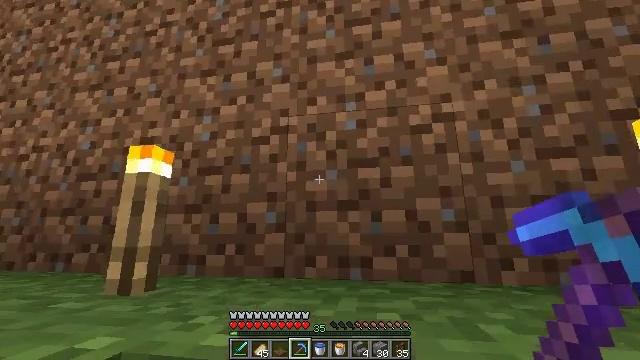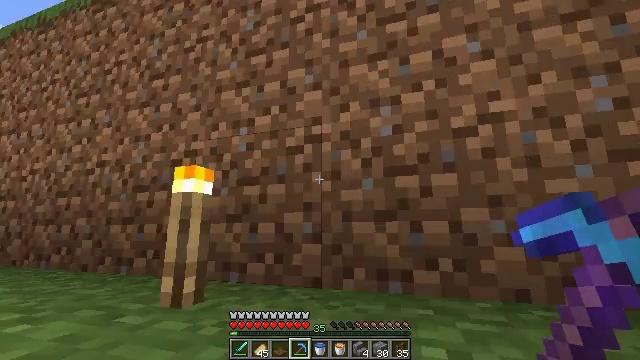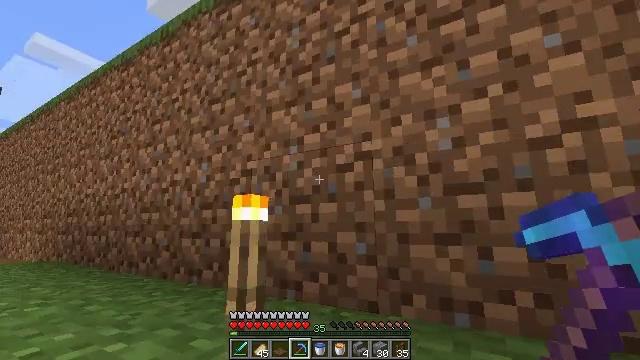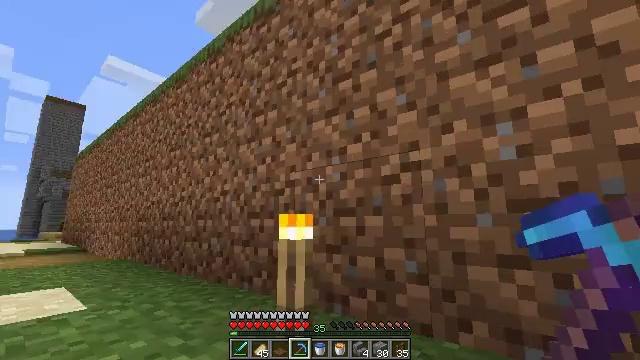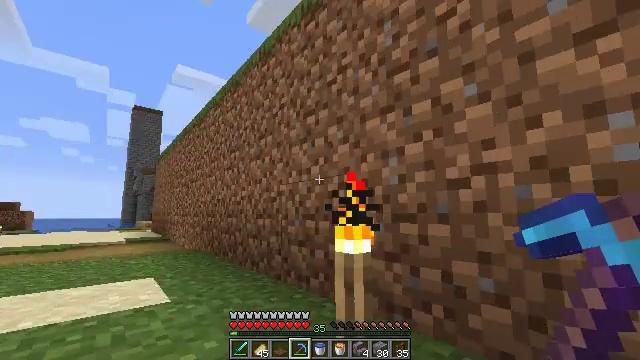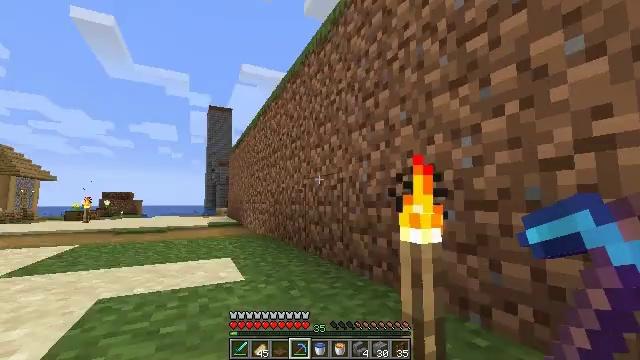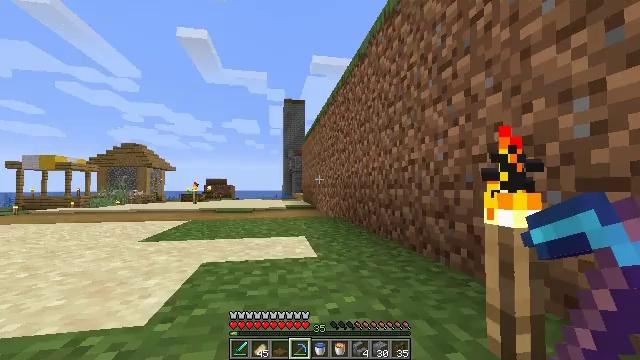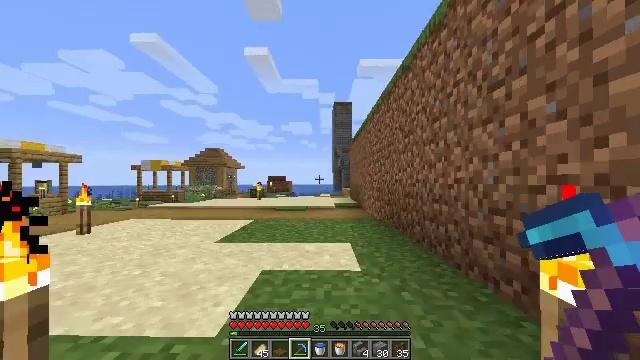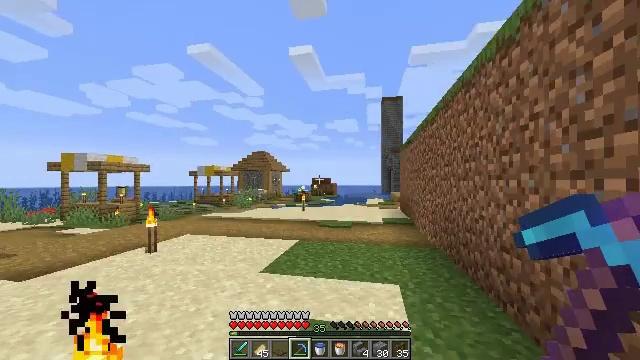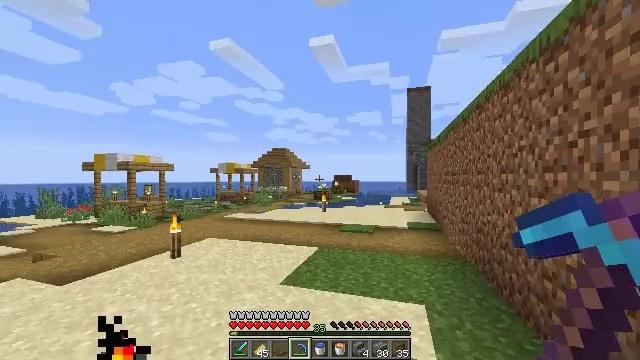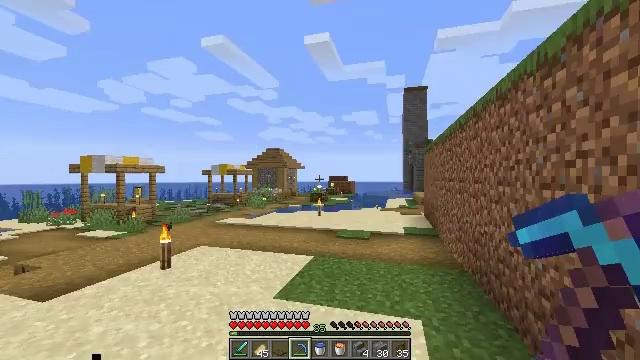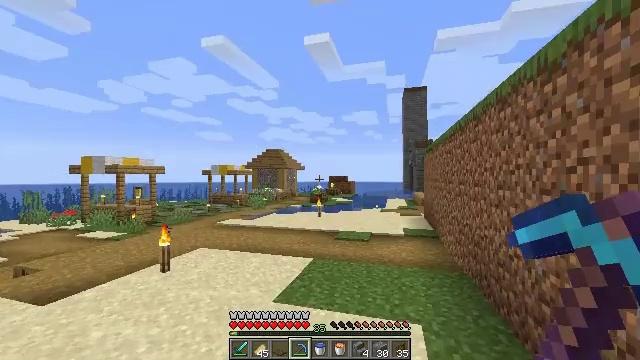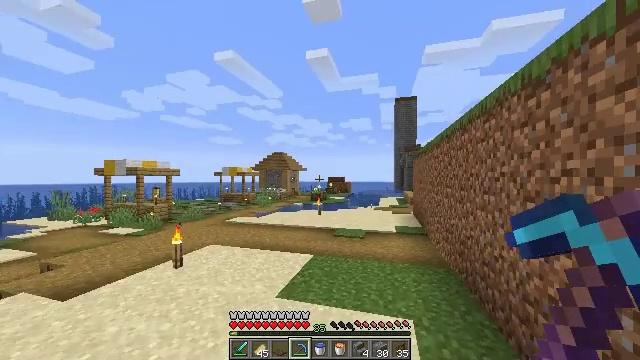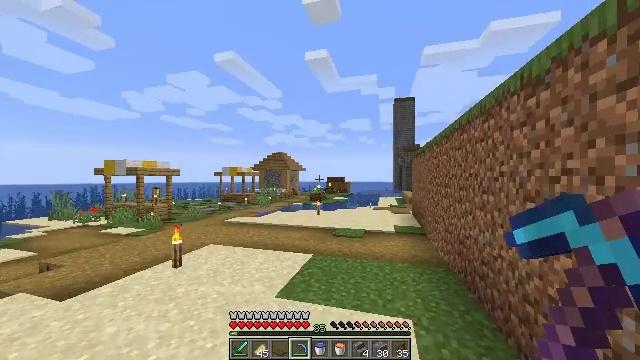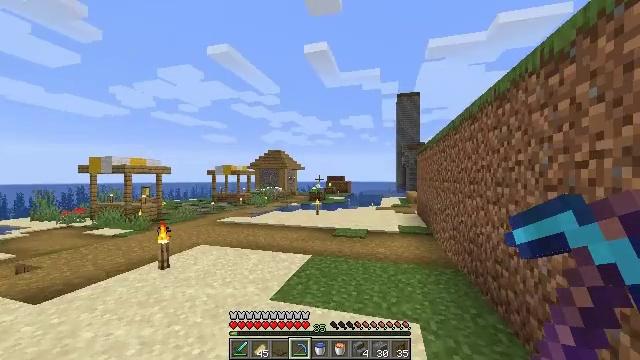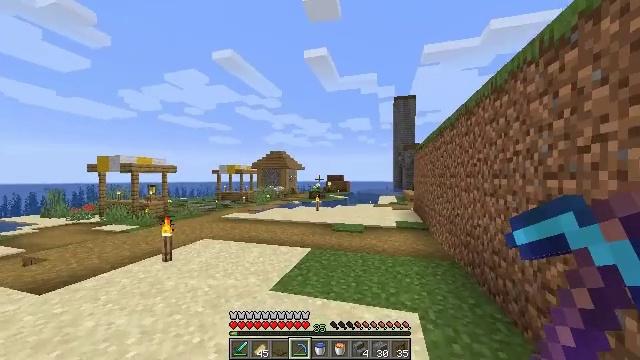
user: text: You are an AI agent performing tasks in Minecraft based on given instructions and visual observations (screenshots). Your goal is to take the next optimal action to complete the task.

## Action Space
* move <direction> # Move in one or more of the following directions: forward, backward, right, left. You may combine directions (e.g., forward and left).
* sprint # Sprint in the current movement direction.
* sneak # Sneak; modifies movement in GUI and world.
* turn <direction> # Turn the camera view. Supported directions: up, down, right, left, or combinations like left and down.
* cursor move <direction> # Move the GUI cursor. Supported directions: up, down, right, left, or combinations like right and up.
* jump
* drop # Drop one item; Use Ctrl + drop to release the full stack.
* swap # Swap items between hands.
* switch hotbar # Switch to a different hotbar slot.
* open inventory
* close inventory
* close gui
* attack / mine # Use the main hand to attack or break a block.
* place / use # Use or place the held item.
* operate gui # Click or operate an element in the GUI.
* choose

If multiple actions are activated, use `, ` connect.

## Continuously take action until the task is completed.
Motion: motion action
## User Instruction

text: Craft flint and steel.
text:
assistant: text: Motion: move forward, sprint, turn left and down, jump
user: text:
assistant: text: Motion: move forward, turn left, jump
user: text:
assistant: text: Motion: move forward, turn left, jump
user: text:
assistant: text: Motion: move forward, turn left and down, jump
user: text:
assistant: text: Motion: move forward, sprint, turn left and down, jump
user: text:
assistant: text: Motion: move forward, sprint, turn left and down, jump
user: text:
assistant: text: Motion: move forward, sprint, turn left and down, jump
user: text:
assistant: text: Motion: move forward, sprint, turn left, jump
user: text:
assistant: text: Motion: move forward, turn left and down, jump
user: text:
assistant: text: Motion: move forward, turn right, jump
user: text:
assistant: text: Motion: move forward, jump
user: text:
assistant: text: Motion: move forward, sprint, jump
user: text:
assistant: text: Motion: move forward, sprint, jump
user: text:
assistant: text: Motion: move forward, sprint, jump
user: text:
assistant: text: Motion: move forward, sprint, jump
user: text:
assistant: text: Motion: move forward, jump
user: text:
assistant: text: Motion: move forward, turn left, jump
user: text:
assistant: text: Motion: move forward, turn left, jump
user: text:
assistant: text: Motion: move forward, turn left, jump
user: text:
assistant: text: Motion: move forward, sprint, turn left, jump
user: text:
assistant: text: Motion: move forward, sprint, turn left, jump
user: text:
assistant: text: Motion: move forward, sprint, jump
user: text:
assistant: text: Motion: move forward, sprint, jump
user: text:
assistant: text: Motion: move forward, jump
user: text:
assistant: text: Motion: move forward, turn left, jump
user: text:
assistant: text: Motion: move forward, turn left, jump
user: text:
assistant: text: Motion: move forward, turn left, jump
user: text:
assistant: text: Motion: move forward, turn left and down, jump
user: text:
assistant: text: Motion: move forward, turn left and down, jump
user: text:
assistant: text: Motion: move forward, sprint, turn left and down, jump